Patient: sex M, age 52
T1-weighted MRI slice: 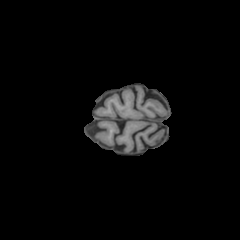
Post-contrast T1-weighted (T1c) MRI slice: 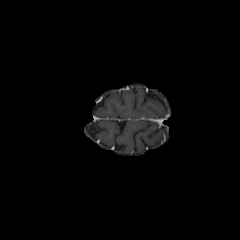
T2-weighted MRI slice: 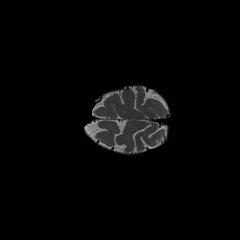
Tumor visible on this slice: no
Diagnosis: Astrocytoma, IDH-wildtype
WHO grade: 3